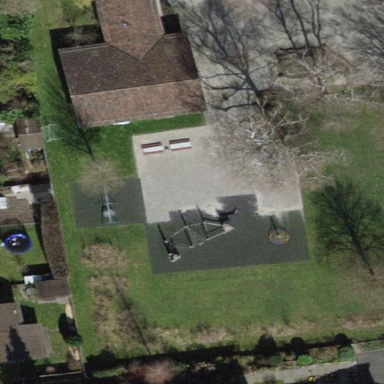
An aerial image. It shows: Playground area for leisure land.